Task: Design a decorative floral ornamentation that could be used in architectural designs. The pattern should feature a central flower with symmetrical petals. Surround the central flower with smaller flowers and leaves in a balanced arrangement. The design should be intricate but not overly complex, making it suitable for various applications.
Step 1411:
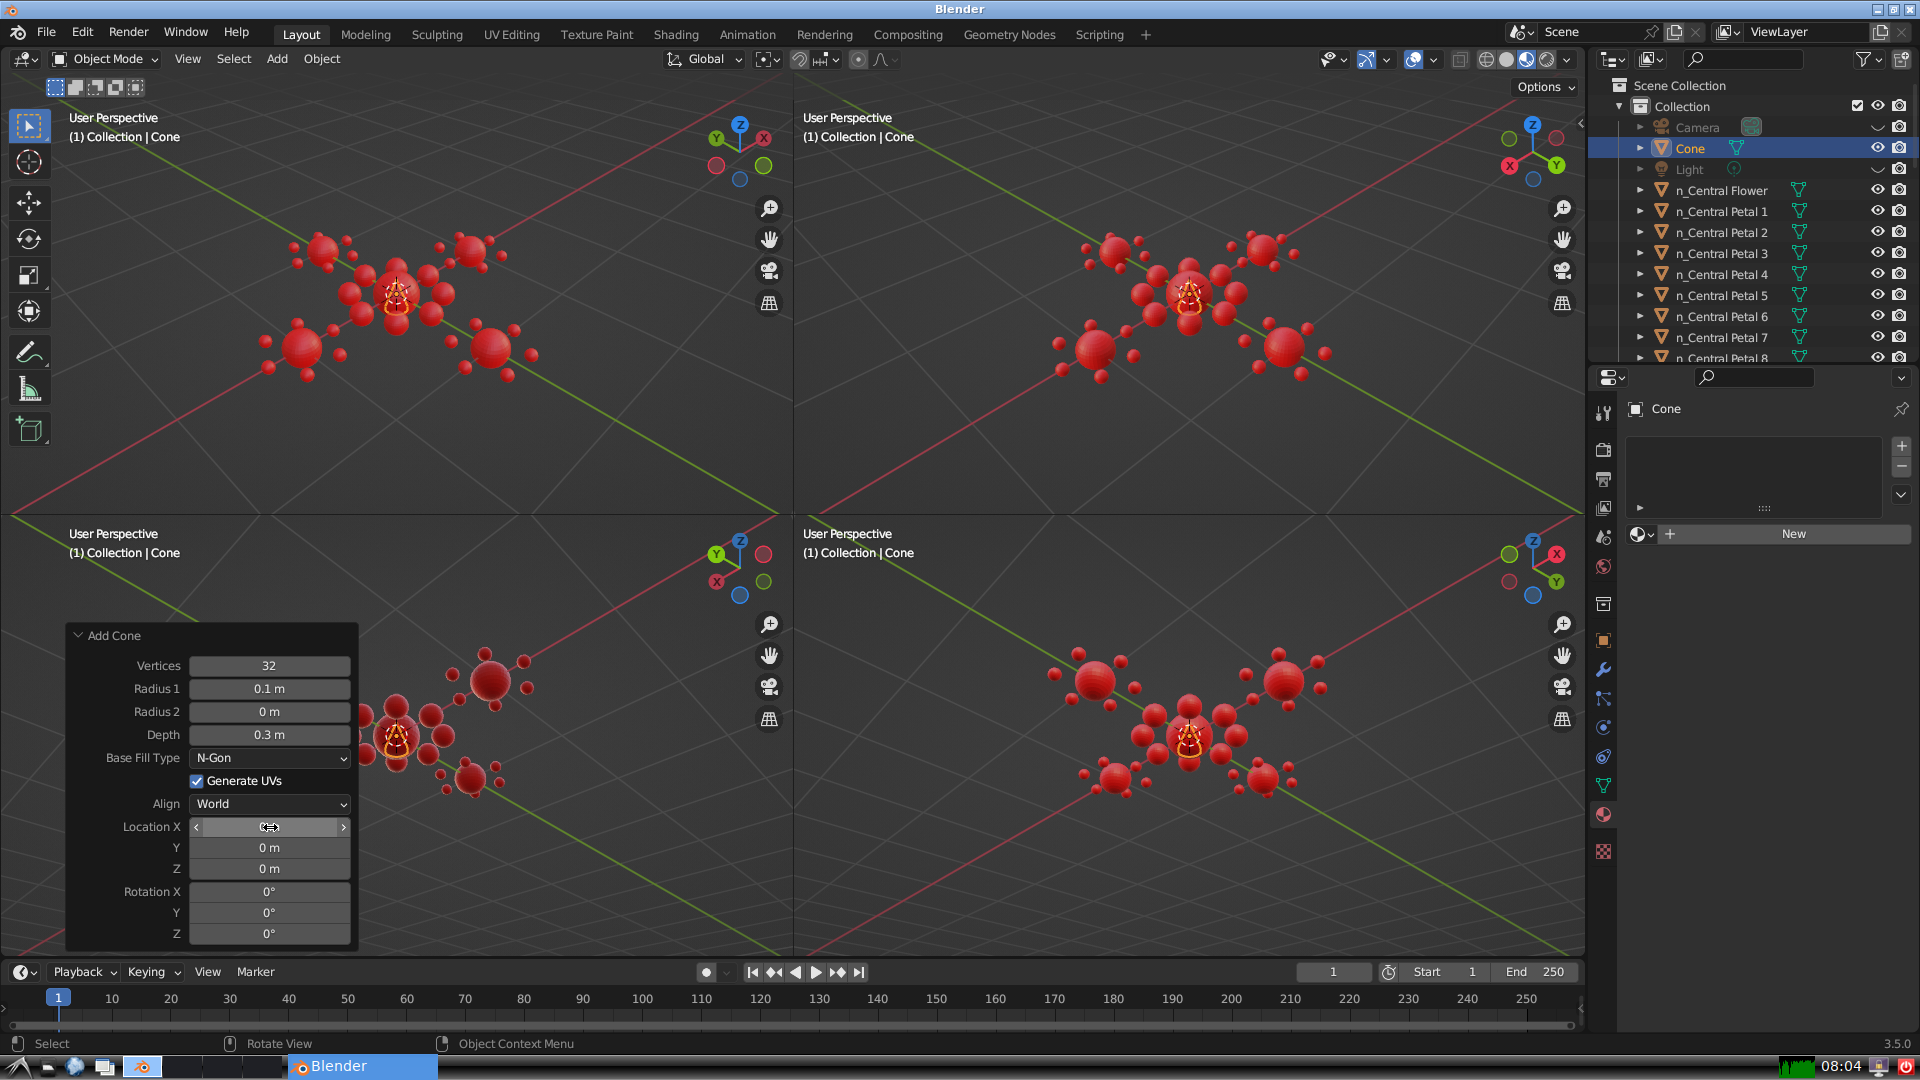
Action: click: no